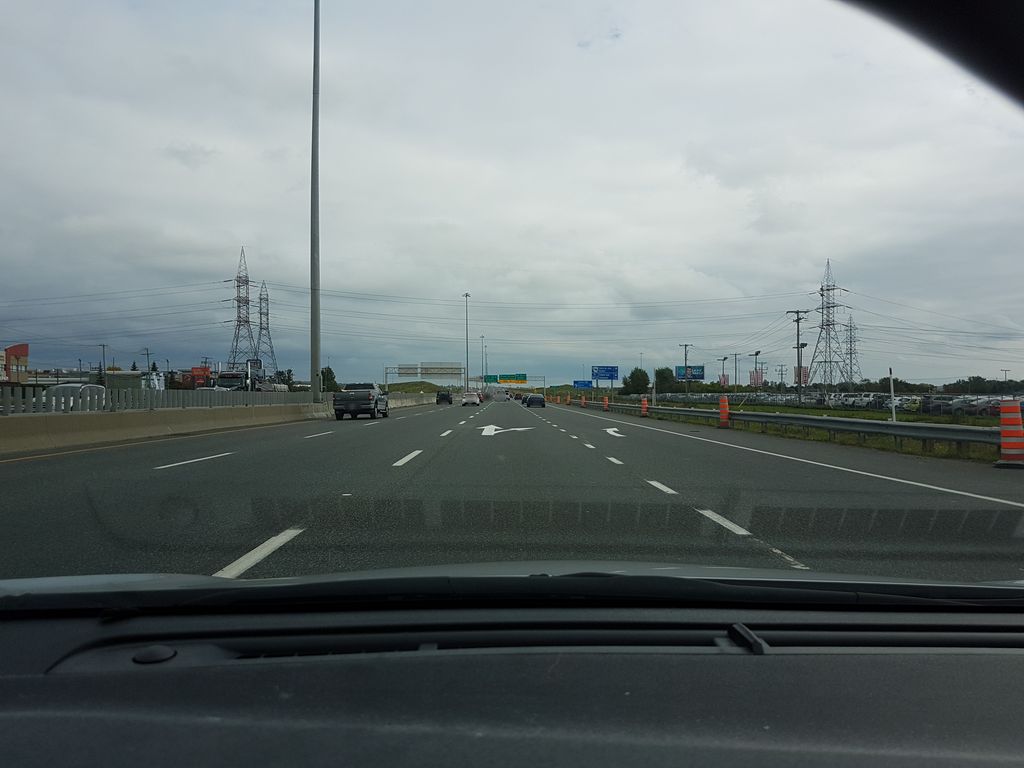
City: quebec_city